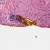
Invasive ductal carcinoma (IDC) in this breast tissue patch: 0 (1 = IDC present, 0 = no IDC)